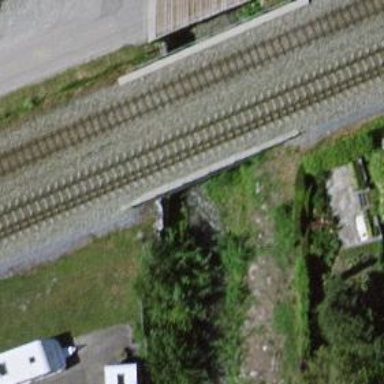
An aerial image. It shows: Railway bridge with electrified contact line. There is one track on the bridge.